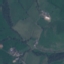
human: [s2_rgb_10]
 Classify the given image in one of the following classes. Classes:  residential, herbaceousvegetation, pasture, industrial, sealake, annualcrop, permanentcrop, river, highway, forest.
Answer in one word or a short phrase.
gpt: Pasture